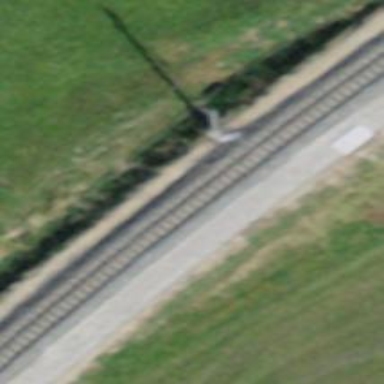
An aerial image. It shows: Narrow gauge railway with electrified contact lines.